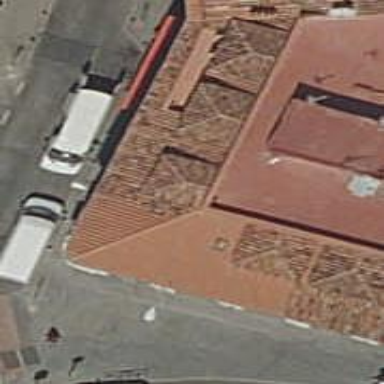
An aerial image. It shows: Restaurant.